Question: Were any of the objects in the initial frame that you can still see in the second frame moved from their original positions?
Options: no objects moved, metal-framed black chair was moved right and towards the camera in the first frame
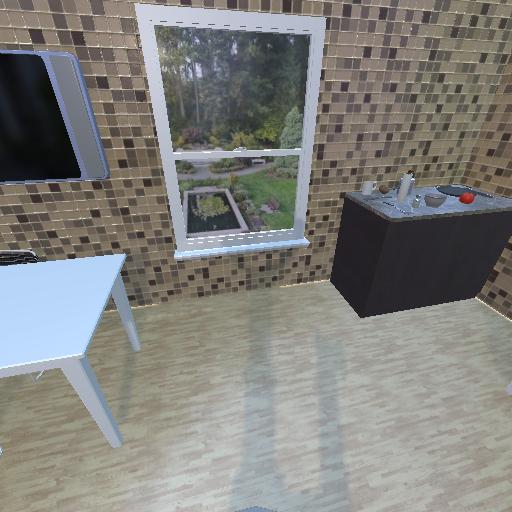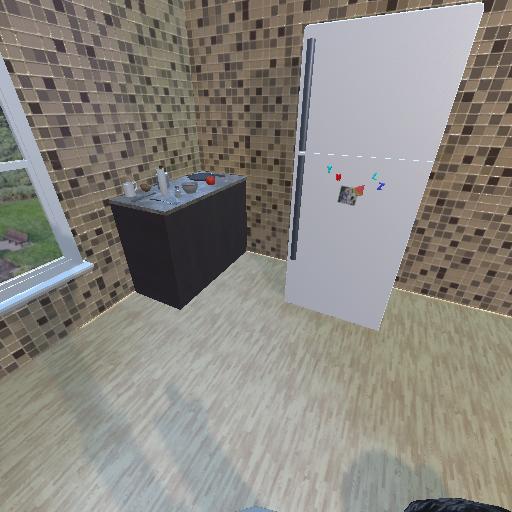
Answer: no objects moved